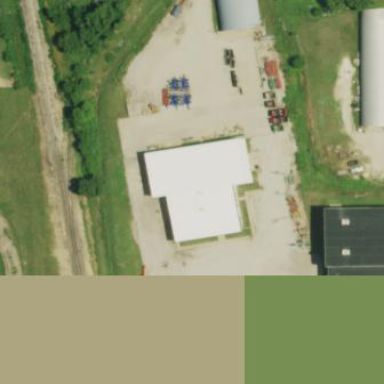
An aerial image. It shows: Building that houses farm implement shop.